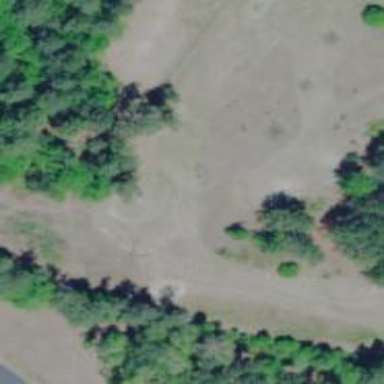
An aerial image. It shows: Disc golf basket.